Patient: sex M, age 69
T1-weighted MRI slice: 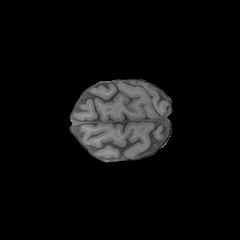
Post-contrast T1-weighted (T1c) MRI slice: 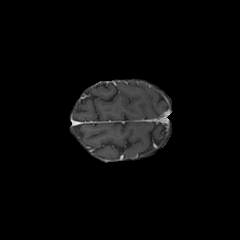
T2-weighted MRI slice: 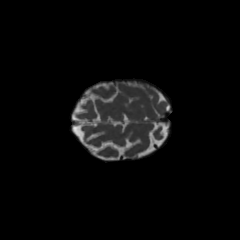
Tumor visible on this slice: no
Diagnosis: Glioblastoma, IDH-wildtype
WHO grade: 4